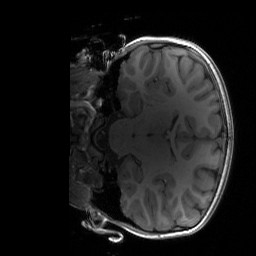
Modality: T1w
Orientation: coronal
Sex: female
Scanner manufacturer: siemens
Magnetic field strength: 3 T
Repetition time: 1.9 s
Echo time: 0.00243 s